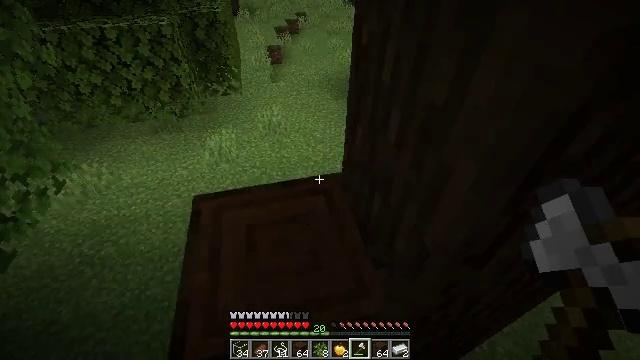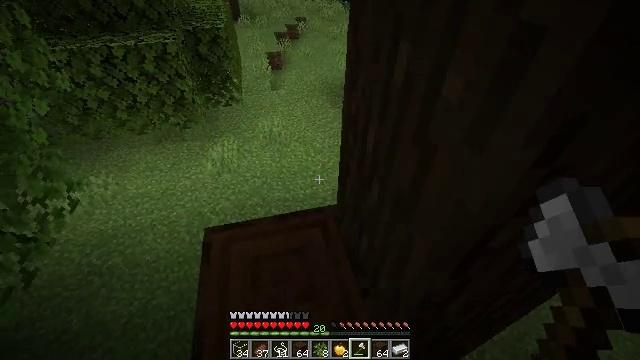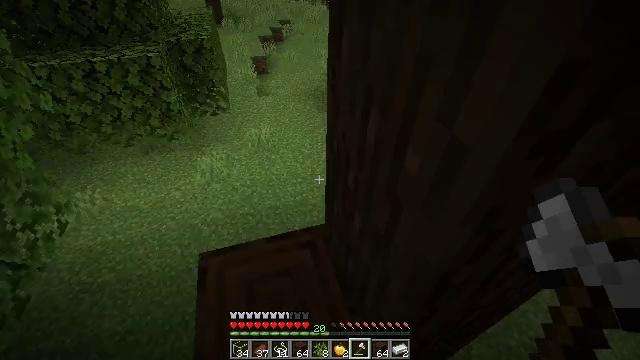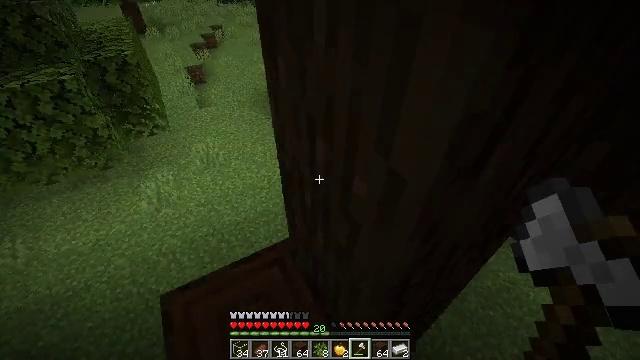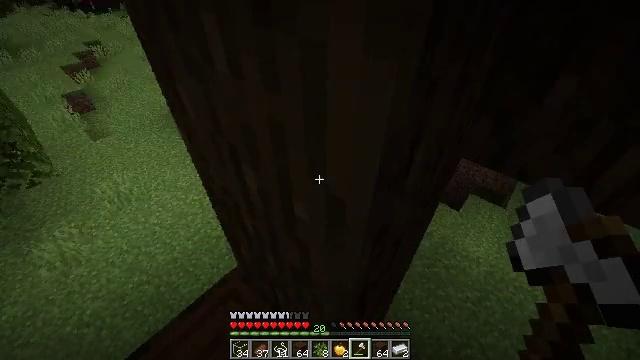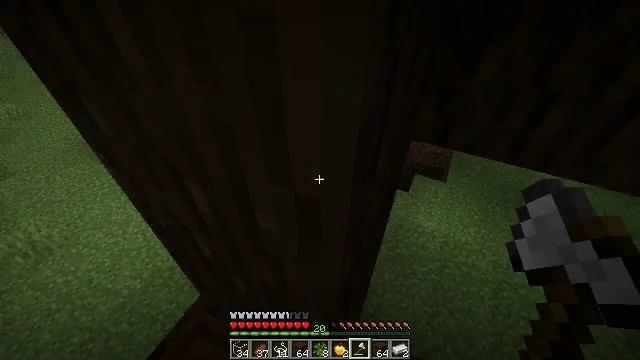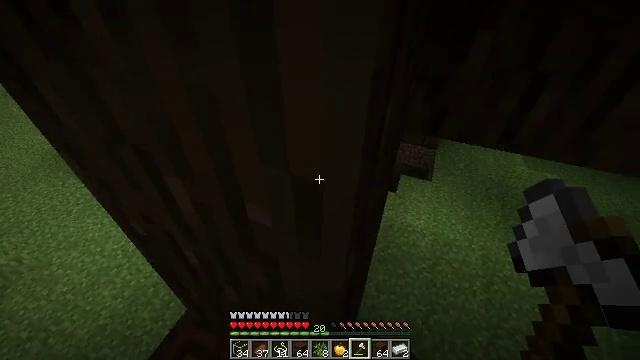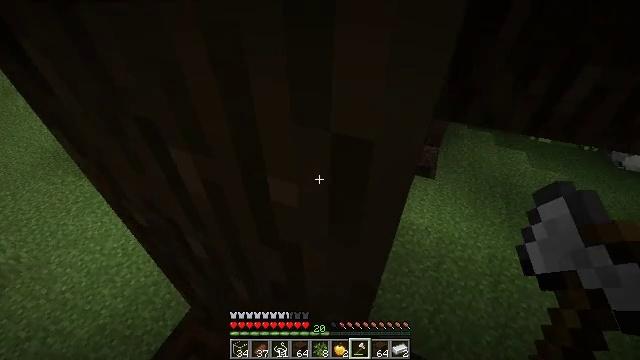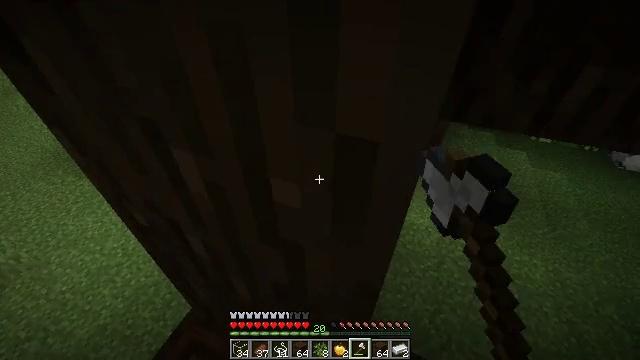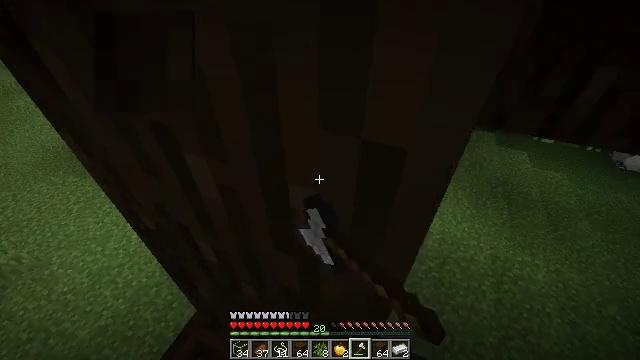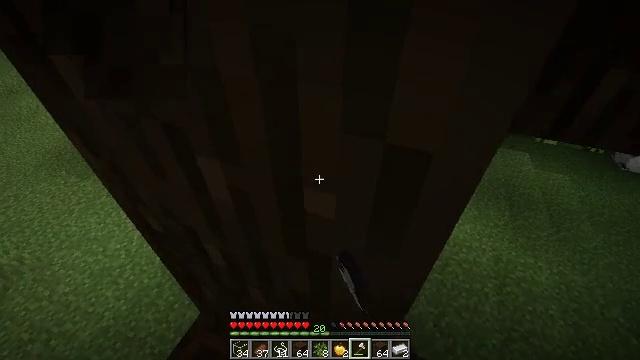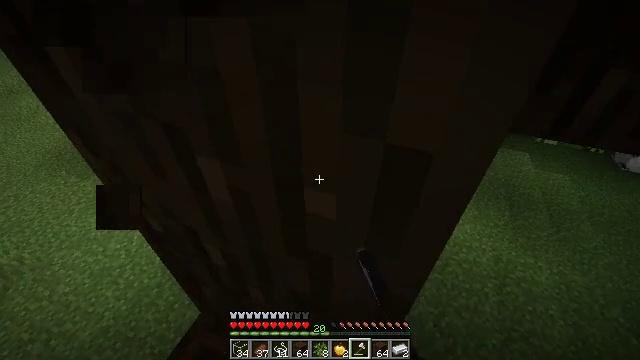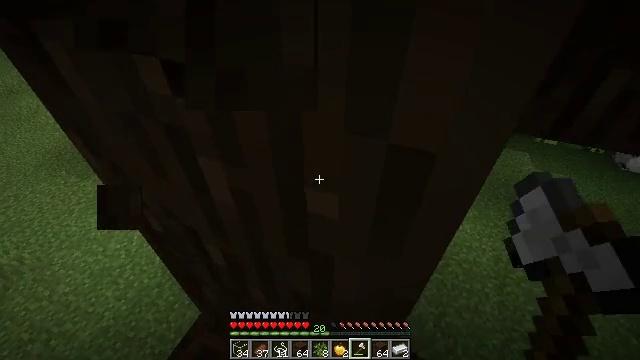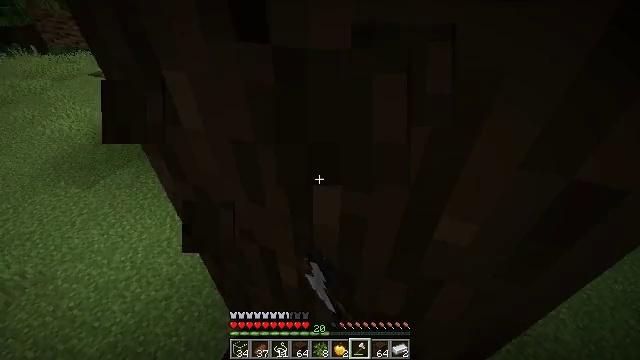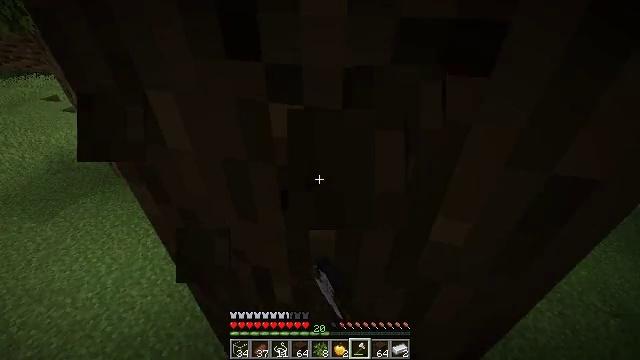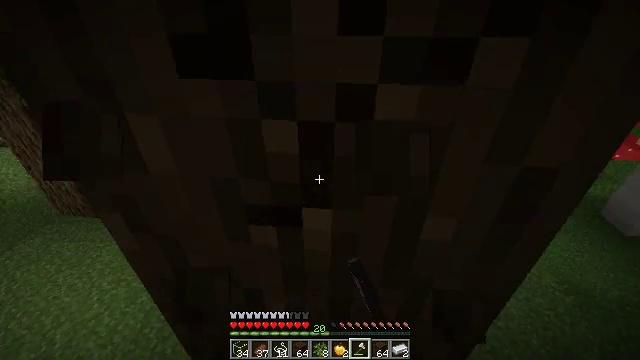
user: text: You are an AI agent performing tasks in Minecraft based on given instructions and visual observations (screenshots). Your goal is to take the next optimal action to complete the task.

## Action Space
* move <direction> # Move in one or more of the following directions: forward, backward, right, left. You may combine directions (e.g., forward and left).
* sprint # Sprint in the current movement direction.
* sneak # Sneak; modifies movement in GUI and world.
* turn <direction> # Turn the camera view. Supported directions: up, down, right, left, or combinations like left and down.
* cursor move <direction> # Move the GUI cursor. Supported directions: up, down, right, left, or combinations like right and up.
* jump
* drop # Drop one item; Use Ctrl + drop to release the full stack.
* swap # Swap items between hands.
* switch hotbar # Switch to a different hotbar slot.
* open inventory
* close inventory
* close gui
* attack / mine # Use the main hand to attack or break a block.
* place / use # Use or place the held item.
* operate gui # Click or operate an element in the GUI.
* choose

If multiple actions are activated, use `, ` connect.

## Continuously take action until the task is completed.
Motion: motion action
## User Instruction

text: Break the dark oak log in the forest.
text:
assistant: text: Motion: move forward, jump
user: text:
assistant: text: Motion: move forward, turn right, jump
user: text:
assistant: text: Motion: move forward, turn right
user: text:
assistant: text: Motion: move forward, turn right
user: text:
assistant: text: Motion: turn right
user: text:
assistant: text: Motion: turn right and up
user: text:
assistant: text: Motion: attack / mine
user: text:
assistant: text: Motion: attack / mine
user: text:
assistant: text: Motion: attack / mine
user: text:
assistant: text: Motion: attack / mine
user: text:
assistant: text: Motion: attack / mine
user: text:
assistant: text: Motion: move left, attack / mine
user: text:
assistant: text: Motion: move left, turn right and up, attack / mine
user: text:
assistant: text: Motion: turn right and up, attack / mine
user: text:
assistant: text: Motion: turn right and up, attack / mine
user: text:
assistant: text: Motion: turn right and up, attack / mine
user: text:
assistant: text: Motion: turn right and up, attack / mine
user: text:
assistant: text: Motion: turn right, attack / mine
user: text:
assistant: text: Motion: attack / mine
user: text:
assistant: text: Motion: turn right, attack / mine
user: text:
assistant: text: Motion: turn right and up, attack / mine
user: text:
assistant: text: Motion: turn right, attack / mine
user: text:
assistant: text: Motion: turn right, attack / mine
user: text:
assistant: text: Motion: turn up, attack / mine
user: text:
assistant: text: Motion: turn up, attack / mine
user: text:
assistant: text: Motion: turn left and up, attack / mine
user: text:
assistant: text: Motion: turn left and up, attack / mine
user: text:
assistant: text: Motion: turn left and up, attack / mine
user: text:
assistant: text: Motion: turn up, attack / mine
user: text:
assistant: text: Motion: attack / mine